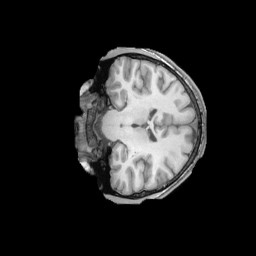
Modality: T1w
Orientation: coronal
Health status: ill
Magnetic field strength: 3 T